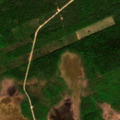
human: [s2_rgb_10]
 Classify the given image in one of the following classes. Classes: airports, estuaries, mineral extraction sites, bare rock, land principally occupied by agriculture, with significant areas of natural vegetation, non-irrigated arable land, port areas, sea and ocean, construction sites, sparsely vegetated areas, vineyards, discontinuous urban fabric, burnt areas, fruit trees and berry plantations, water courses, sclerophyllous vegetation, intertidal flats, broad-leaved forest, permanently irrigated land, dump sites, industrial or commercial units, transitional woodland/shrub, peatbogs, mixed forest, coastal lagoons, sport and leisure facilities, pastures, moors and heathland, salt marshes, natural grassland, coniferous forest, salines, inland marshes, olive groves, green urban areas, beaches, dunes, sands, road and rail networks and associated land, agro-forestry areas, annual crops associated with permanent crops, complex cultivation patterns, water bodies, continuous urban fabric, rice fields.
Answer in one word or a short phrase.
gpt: coniferous forest, mixed forest, peatbogs